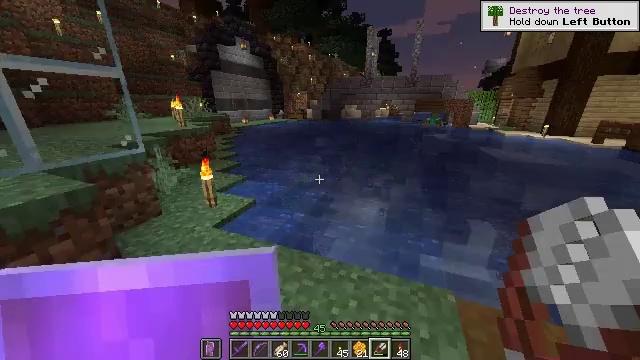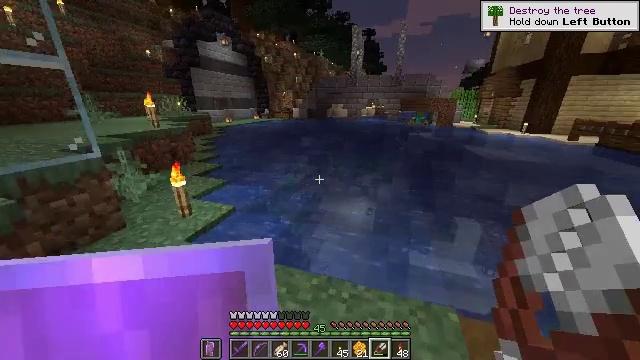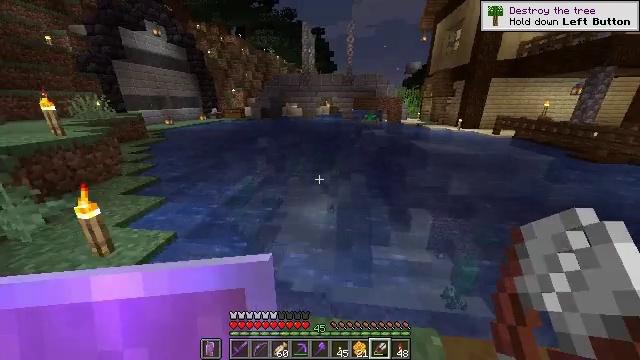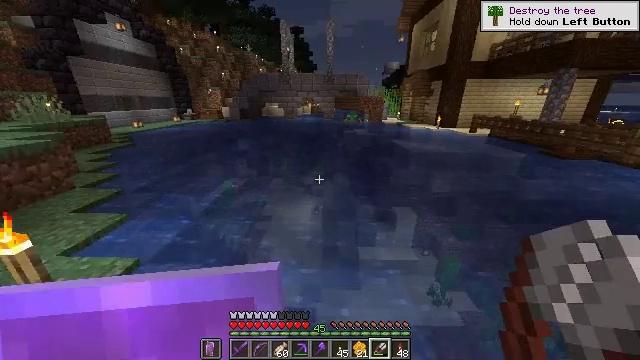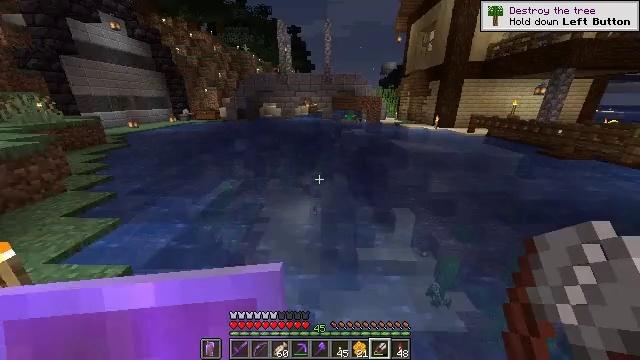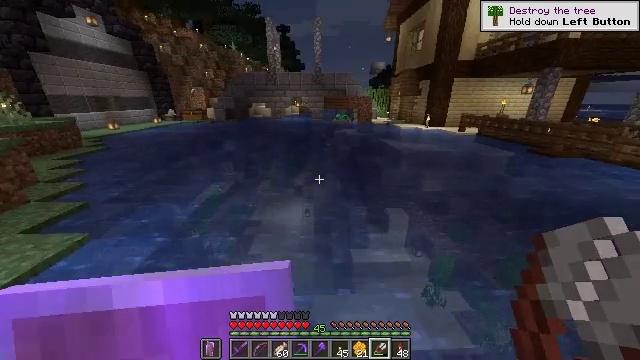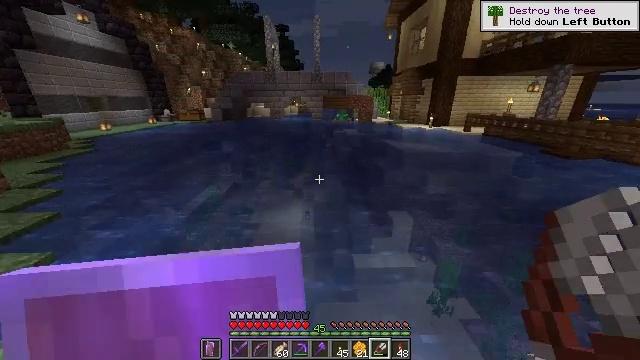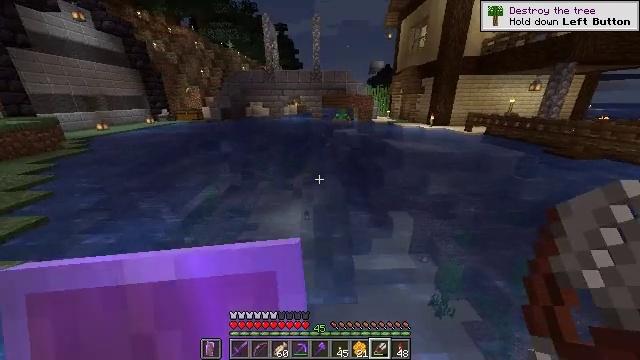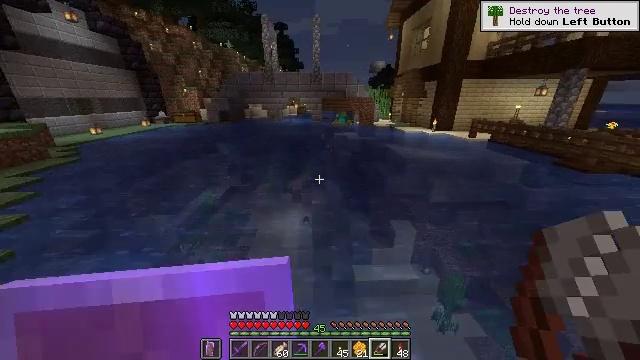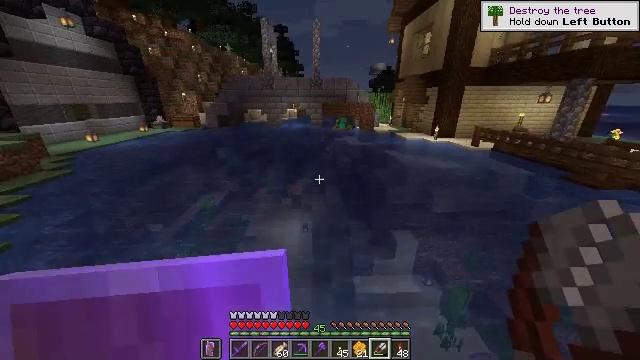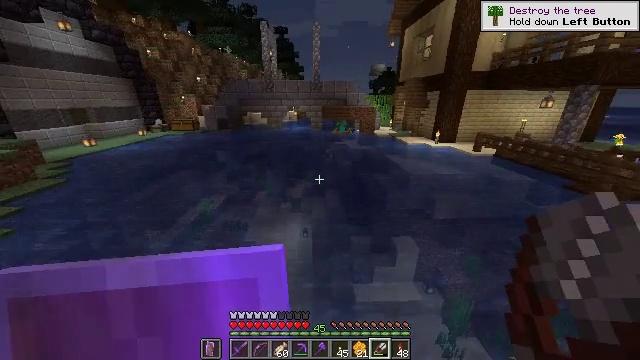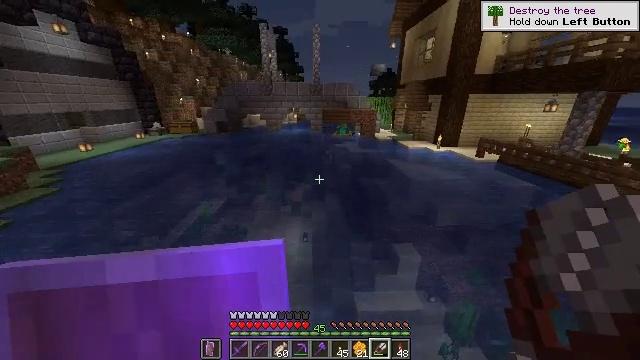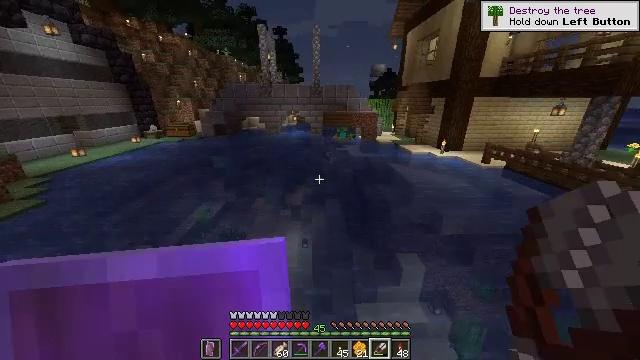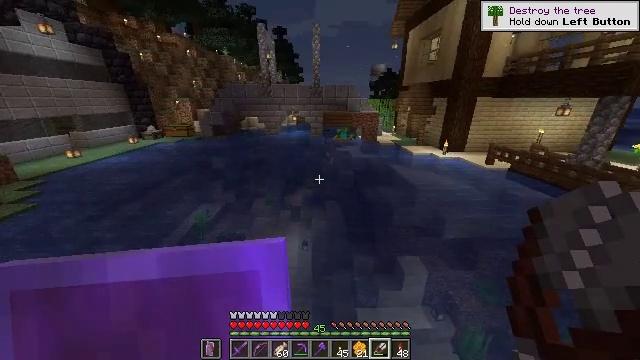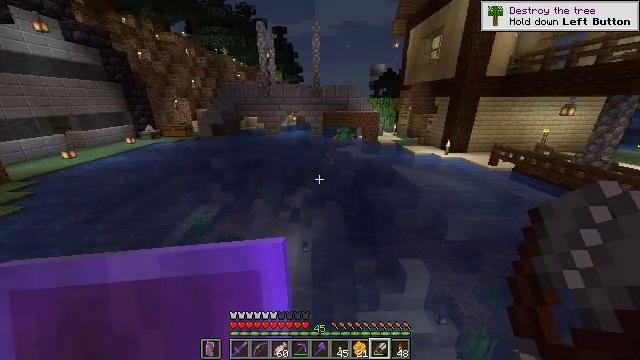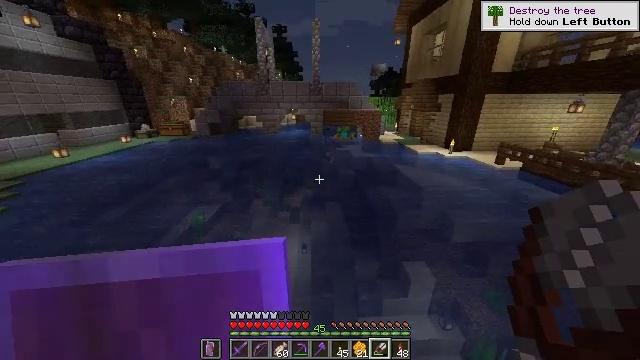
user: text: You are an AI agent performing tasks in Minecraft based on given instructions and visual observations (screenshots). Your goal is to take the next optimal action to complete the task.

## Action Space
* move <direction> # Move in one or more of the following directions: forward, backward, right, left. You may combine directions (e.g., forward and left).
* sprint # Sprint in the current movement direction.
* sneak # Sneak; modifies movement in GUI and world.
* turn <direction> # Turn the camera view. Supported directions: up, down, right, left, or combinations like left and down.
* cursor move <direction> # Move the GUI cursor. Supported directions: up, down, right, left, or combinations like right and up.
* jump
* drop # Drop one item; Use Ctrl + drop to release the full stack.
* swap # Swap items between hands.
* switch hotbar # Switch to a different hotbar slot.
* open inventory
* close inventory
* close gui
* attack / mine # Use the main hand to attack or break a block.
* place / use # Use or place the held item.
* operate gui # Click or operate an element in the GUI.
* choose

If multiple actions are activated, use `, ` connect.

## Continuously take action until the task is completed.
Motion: motion action
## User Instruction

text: Break the light blue shulker box to move it.
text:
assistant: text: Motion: move forward, sprint, turn right
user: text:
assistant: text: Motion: move forward, sprint, turn right
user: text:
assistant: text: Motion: move forward, sprint, turn right
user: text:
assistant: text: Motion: move forward, sprint
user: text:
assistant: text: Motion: move forward, sprint, turn right
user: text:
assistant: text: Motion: move forward, sprint
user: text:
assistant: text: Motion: move forward, sprint
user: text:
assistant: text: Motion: move forward, sprint, jump
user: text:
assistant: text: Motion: move forward, sprint, jump
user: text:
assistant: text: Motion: move forward, sprint, jump
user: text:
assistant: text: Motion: move forward, sprint, jump
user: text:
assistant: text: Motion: move forward, sprint, jump
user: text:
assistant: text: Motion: move forward, sprint, jump
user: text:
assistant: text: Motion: move forward, sprint
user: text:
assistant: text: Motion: move forward, sprint
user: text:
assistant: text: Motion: move forward, sprint
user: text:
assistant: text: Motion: move forward, sprint
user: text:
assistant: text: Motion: move forward, sprint
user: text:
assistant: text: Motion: move forward, sprint
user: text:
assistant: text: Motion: move forward, sprint
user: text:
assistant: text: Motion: move forward, sprint, turn right
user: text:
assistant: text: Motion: move forward, sprint, turn right and up
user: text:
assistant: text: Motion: move forward, sprint, turn right and up, jump
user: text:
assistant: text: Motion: move forward, sprint, turn left and up, jump
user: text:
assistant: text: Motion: move forward, sprint, turn up, jump
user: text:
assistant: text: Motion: move forward, sprint, turn up, jump
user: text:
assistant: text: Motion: move forward, sprint, jump
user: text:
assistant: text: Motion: move forward, sprint, jump
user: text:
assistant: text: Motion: move forward, sprint, jump
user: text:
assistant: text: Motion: move forward, sprint, jump